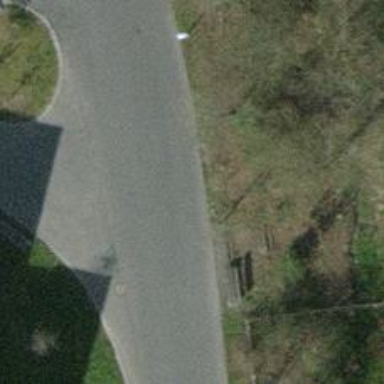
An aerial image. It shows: Brown bench in the vicinity.